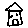
Label: house